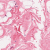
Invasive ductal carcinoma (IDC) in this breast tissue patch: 0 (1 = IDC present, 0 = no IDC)